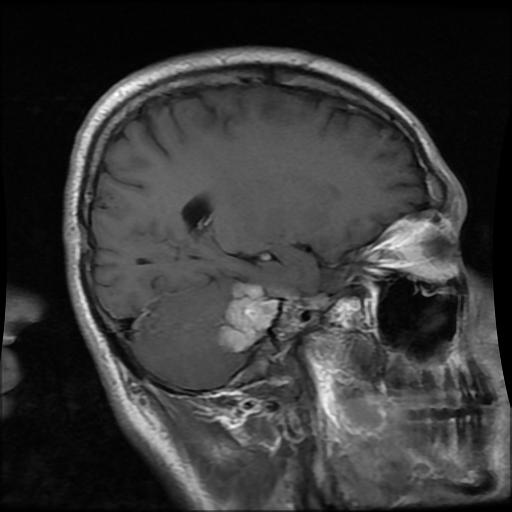
Label: meningioma